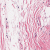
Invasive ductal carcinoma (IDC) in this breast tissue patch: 0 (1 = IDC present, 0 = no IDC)